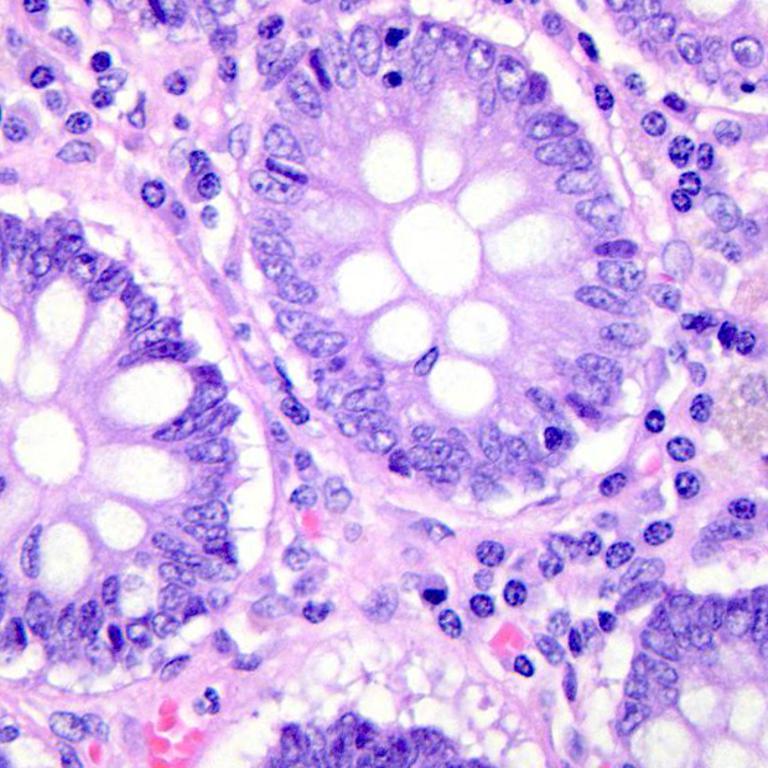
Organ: colon
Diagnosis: benign